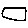
Label: square